Field crop: tomato
Growth stage: 1
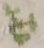
Species: portulaca